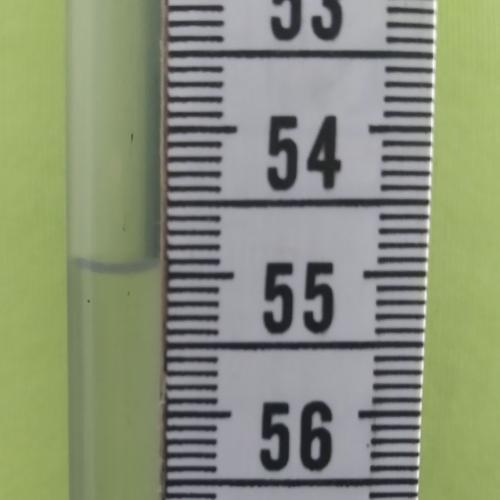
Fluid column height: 54.9 cm